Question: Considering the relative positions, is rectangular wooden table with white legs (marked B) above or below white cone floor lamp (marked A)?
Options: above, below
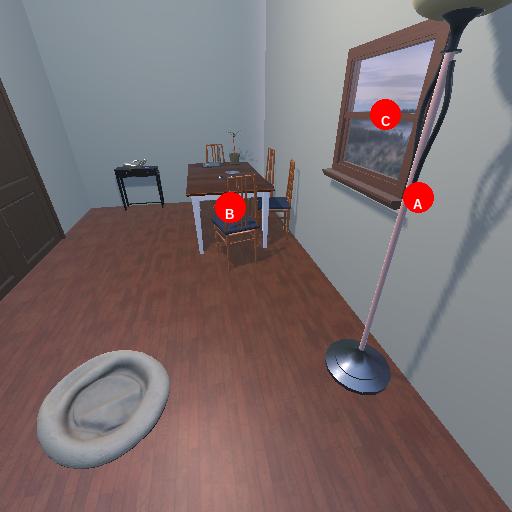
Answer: above